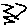
Label: zigzag